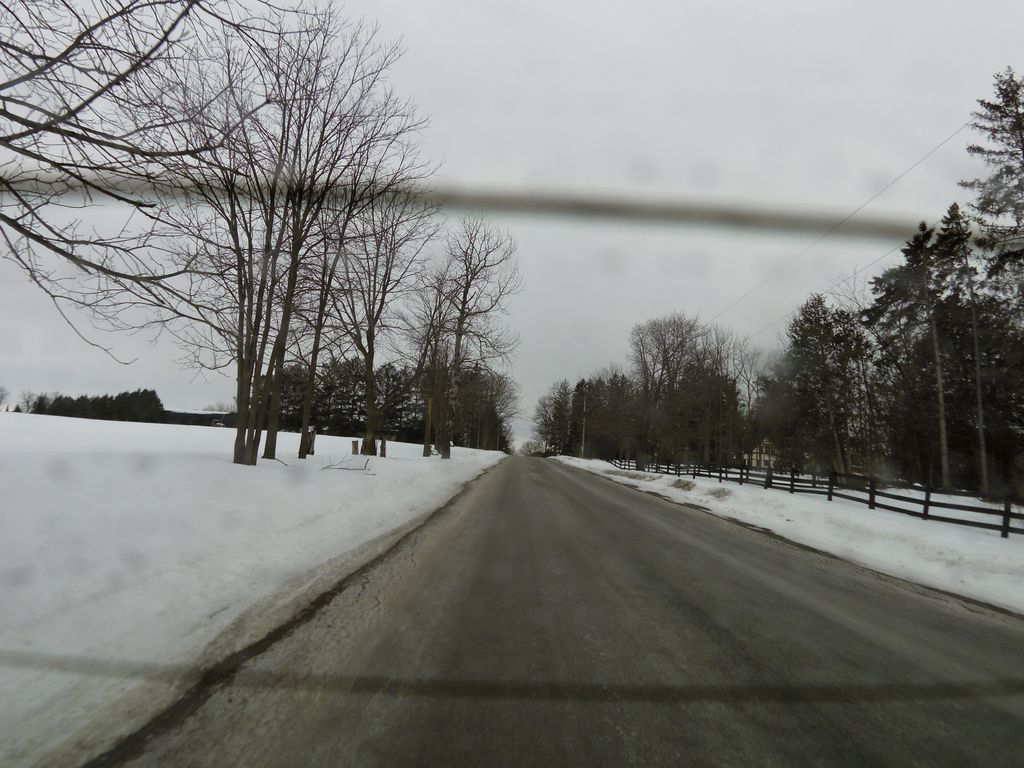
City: ottawa-gatineau